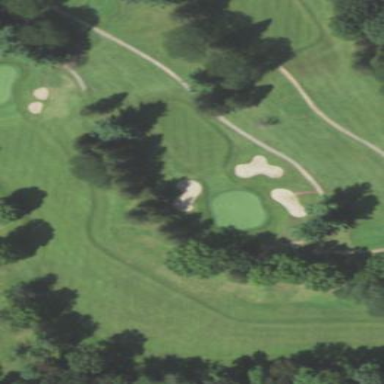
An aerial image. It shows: Golf fairway surrounded by grass.